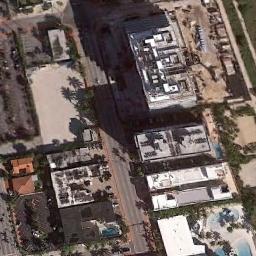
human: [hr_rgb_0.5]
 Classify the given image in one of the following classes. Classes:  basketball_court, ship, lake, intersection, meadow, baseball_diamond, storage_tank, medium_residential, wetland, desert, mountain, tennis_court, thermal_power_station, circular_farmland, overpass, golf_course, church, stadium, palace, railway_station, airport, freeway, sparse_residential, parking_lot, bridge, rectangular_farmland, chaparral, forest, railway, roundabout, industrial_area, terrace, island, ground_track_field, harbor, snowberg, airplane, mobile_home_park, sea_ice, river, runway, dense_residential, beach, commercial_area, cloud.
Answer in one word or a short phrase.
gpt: commercial_area